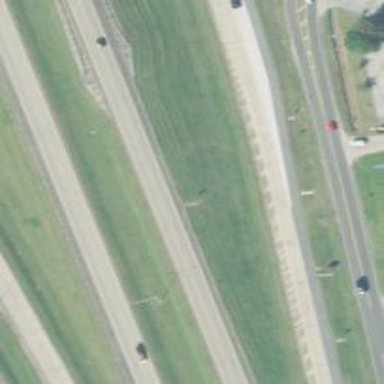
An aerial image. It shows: Motorway.